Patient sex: M
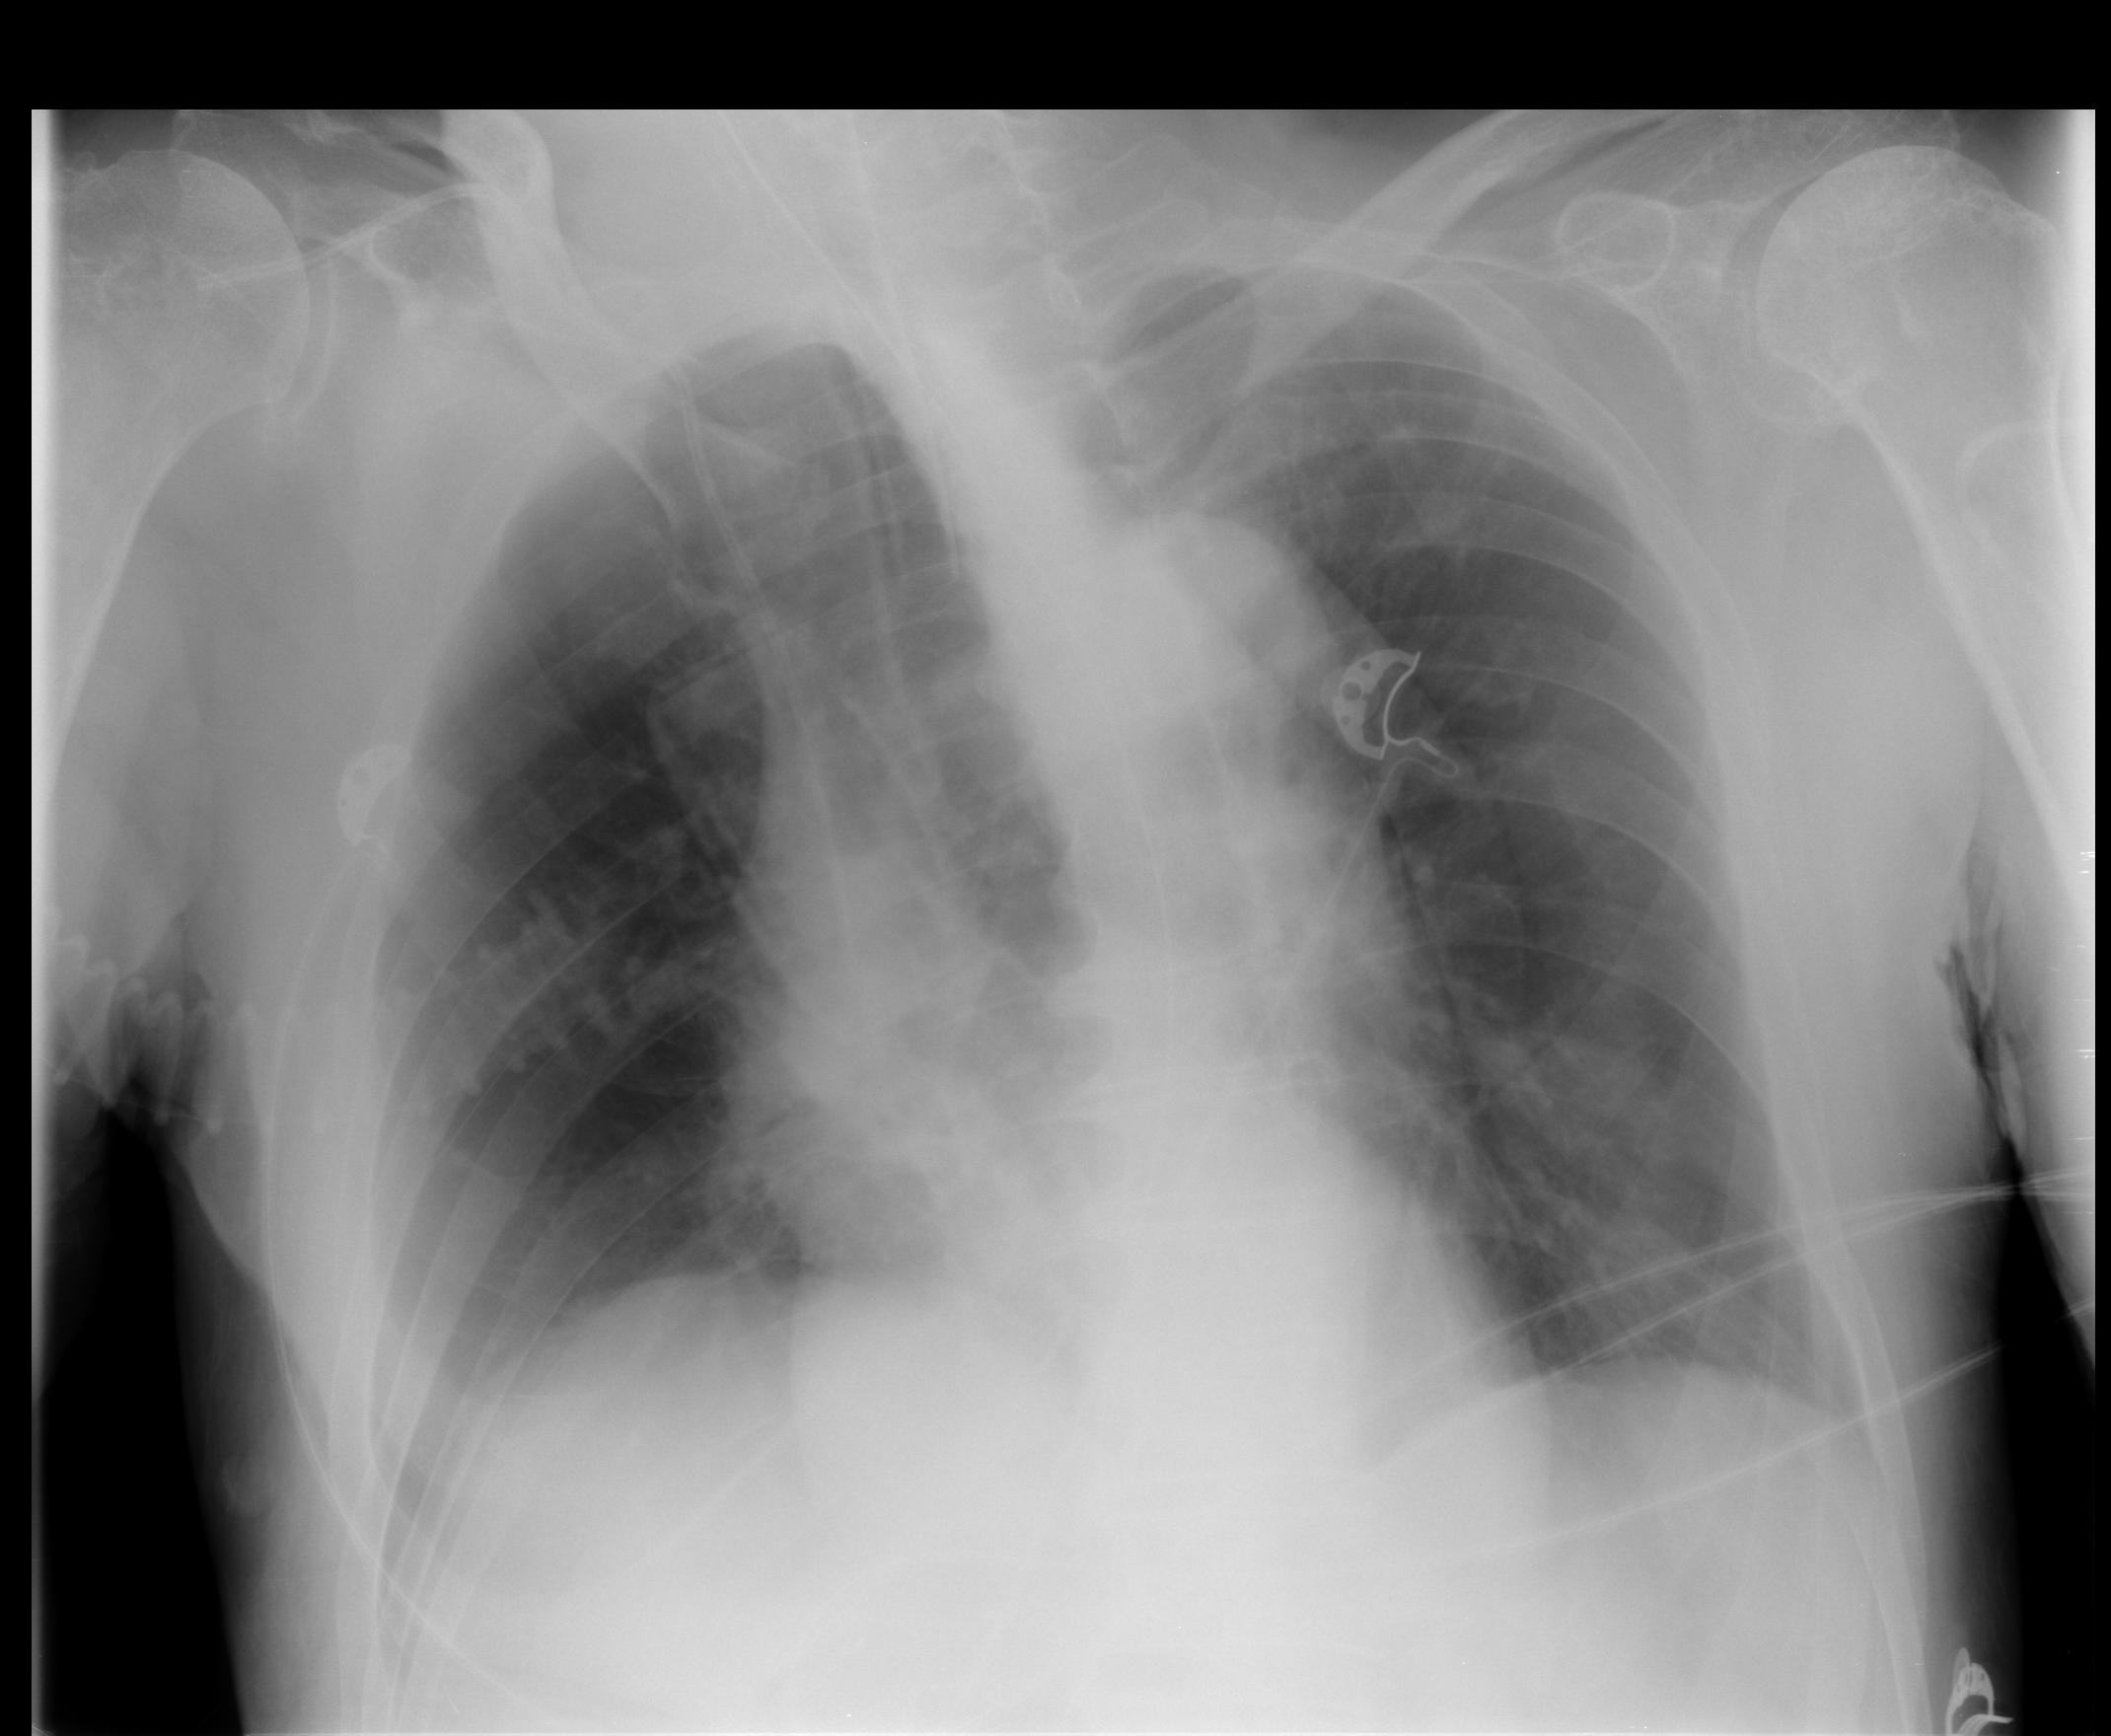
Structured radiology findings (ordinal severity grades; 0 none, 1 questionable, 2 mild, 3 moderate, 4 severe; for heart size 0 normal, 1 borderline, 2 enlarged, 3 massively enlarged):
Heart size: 0
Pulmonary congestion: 2
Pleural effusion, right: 2
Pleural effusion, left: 0
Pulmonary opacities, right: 0
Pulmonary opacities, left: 2
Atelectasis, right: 0
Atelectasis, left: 2